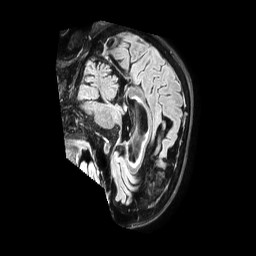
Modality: FLAIR
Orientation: sagittal
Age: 85
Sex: female
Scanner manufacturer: philips
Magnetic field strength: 1.5 T
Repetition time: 4.8 s
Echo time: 0.3317 s